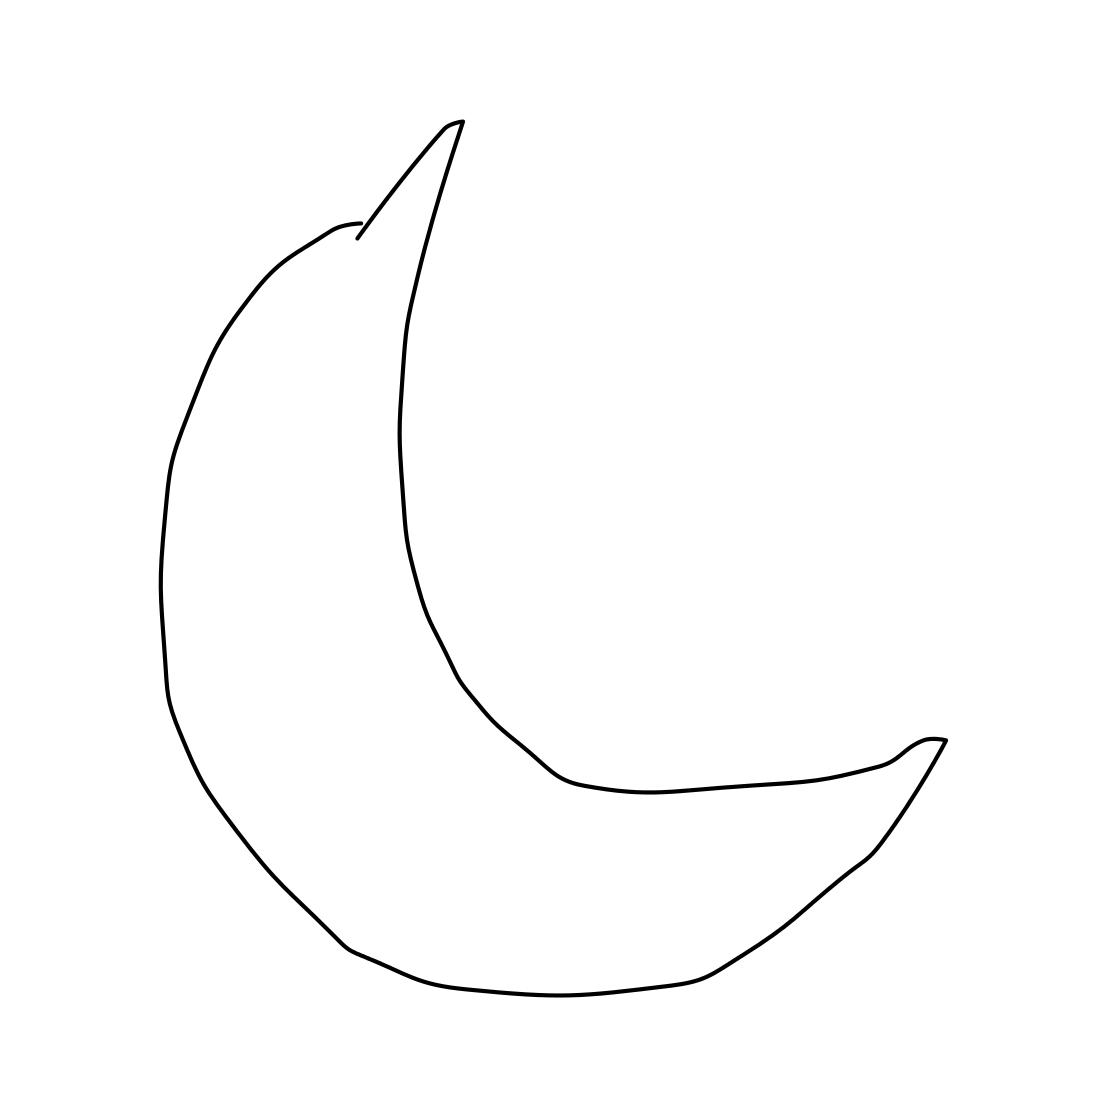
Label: moon